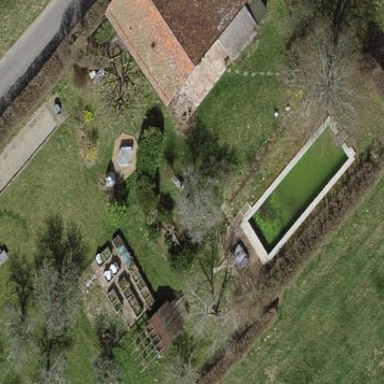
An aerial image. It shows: Farmyard area.